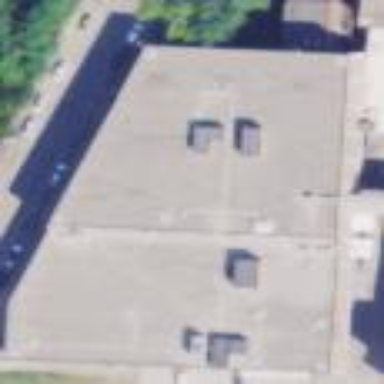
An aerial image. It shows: Industrial building.